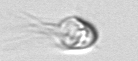
Label: Balanion